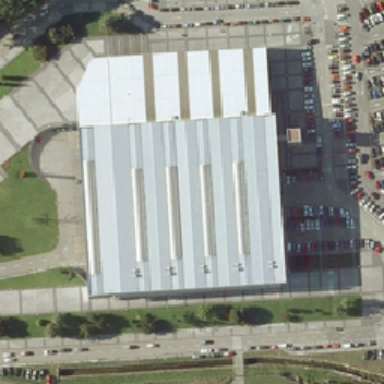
The car was parked on three sides of the long gray conference center .